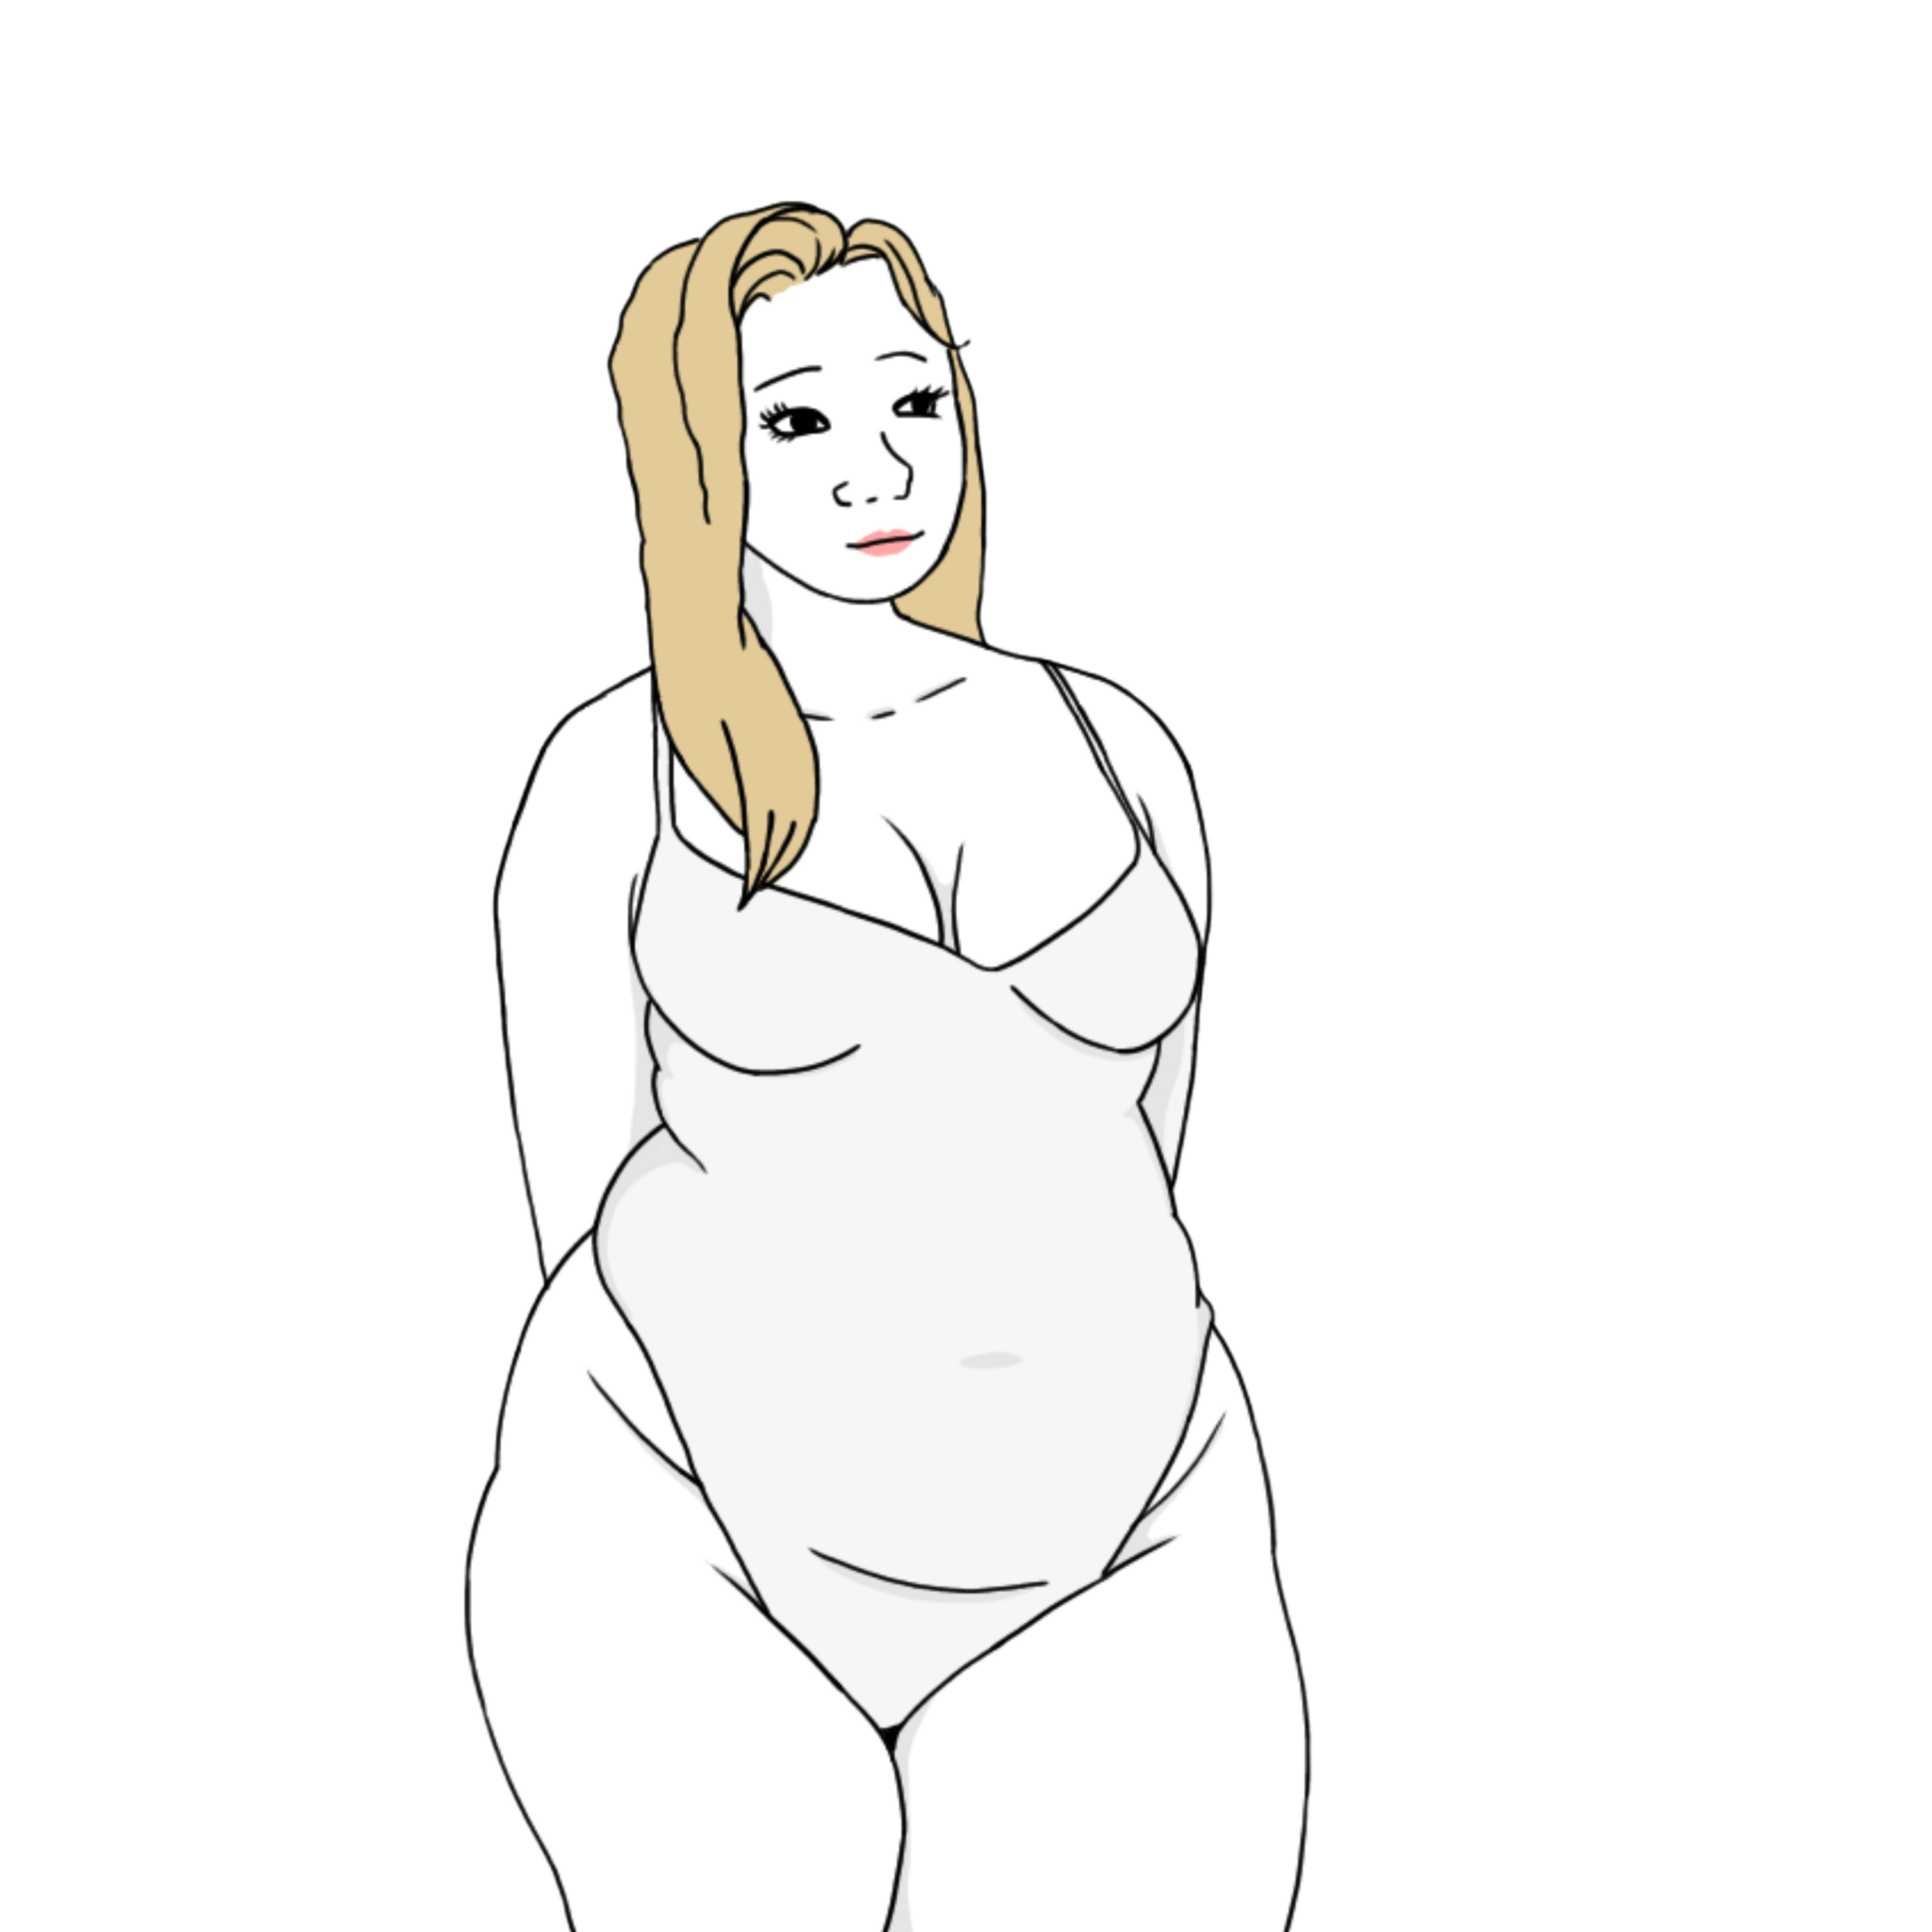
Label: 5_Trad_Wife